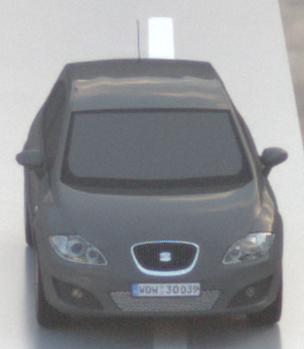
Make: SEAT
Model: Leon 1.4
Detailed model: Leon (1P)
Model produced from: 2009/04
Model produced until: 2010/08
Doors: 5
Color: gray
Road condition: wet road
Daytime: sunrise or sunset
Contrast: low contrast